Interaction volume radius: 5 \u00c5
Interaction volume height: 10 \u00c5
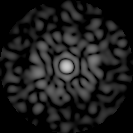
Disorder parameter: 0.8643